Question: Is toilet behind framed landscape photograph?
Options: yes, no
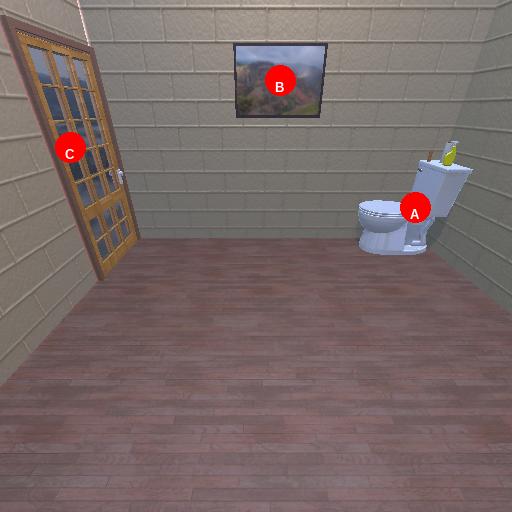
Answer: yes